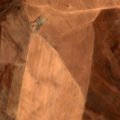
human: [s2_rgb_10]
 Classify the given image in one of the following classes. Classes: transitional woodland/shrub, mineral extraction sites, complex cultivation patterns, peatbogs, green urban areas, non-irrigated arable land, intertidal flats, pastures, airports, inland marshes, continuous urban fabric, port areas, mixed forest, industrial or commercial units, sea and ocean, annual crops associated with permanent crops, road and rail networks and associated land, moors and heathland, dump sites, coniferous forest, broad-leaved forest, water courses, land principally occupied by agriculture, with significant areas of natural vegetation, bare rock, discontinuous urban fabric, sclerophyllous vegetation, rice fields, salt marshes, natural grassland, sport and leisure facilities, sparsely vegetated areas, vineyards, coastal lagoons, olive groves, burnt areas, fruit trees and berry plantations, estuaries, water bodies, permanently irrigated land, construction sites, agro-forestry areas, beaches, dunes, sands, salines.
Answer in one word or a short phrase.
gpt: non-irrigated arable land